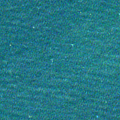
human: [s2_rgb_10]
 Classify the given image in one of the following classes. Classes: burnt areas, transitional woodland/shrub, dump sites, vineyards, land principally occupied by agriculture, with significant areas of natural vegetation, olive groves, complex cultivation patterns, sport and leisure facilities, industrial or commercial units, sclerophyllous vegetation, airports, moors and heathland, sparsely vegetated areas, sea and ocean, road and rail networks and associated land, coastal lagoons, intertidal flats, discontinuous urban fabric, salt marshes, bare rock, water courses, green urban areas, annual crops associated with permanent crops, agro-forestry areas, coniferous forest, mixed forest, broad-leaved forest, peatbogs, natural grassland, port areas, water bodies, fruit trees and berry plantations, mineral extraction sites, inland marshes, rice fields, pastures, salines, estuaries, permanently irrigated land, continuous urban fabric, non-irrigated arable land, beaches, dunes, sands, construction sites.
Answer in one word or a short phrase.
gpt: sea and ocean